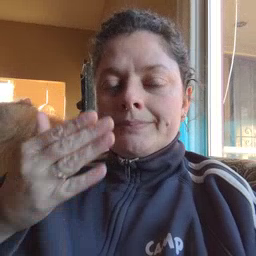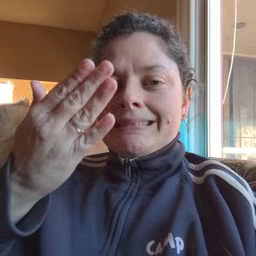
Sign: mitten